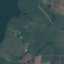
Land use / land cover class: Pasture